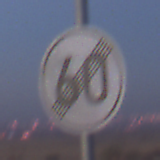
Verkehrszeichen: EndeGeschwindigkeit60
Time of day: SunriseSunset
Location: Outdoor (Nature)
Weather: Clear
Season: NotSpecified
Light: Natural